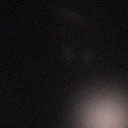
Screen state: off